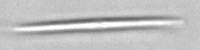
Label: pennate_Pseudo-nitzschia